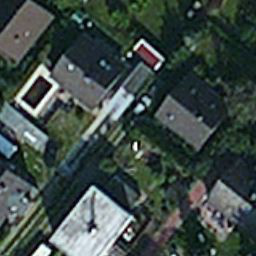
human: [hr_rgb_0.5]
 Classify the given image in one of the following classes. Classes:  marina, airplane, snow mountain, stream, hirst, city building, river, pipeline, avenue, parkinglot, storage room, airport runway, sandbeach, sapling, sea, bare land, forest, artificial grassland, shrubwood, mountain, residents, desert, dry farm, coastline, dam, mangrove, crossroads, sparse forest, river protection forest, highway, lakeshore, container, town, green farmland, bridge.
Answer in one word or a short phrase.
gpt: residents